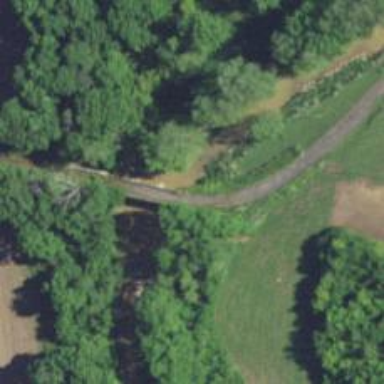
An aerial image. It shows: Abandoned bridge over path.